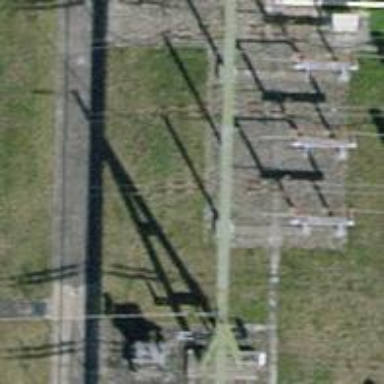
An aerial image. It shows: Insulator used in power equipment.